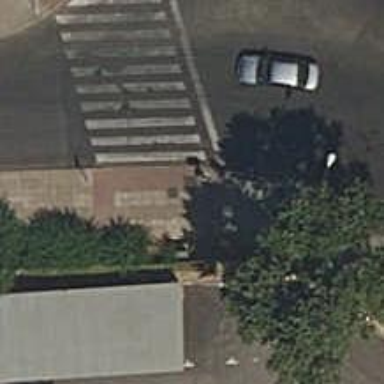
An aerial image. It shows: Kerb serving as barrier.